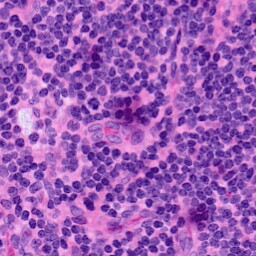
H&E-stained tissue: LymphNode